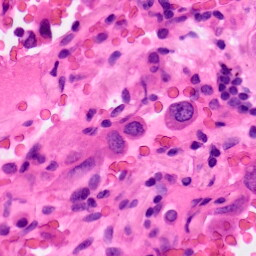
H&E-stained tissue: Lung